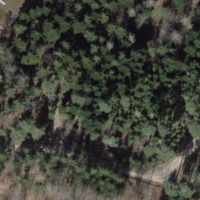
EUNIS habitat code: 41
Species observed at this site:
Dioscorea communis